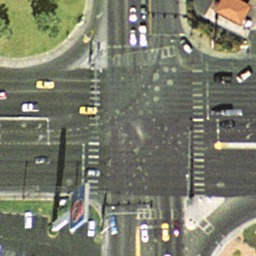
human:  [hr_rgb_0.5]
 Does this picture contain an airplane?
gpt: no

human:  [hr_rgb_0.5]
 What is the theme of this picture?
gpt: intersection

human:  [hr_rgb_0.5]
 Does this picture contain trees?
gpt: yes

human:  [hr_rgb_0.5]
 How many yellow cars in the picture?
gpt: three

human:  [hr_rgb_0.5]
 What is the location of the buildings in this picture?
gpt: upper right